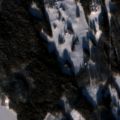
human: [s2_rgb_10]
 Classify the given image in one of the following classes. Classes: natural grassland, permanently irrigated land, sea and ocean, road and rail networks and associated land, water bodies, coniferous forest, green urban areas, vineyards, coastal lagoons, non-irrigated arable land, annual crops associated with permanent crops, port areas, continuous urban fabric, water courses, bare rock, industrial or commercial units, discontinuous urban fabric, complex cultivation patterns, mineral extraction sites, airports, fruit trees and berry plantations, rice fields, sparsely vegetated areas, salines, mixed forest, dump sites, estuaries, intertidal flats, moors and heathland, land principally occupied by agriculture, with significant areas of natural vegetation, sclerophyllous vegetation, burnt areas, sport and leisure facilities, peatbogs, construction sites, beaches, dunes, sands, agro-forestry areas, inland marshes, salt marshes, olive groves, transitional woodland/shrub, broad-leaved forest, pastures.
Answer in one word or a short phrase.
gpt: non-irrigated arable land, land principally occupied by agriculture, with significant areas of natural vegetation, coniferous forest, mixed forest